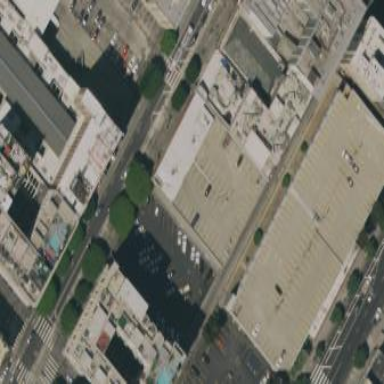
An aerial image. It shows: Building with parking facility.